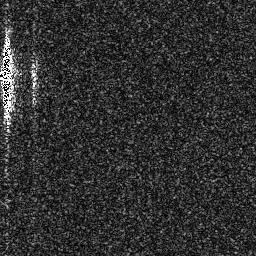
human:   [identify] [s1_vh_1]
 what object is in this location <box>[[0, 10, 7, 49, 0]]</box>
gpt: <ref>1 large ship at the left</ref>